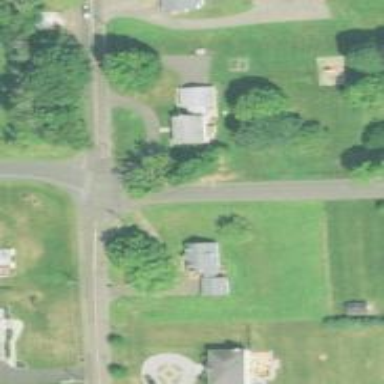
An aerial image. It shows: Driveway leading to service road.